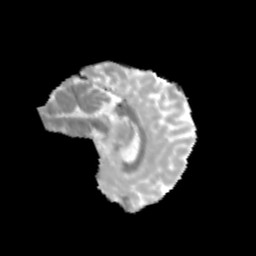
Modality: MD
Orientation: sagittal
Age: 13
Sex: female
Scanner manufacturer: siemens
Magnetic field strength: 3 T
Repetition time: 3.8 s
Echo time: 0.07 s